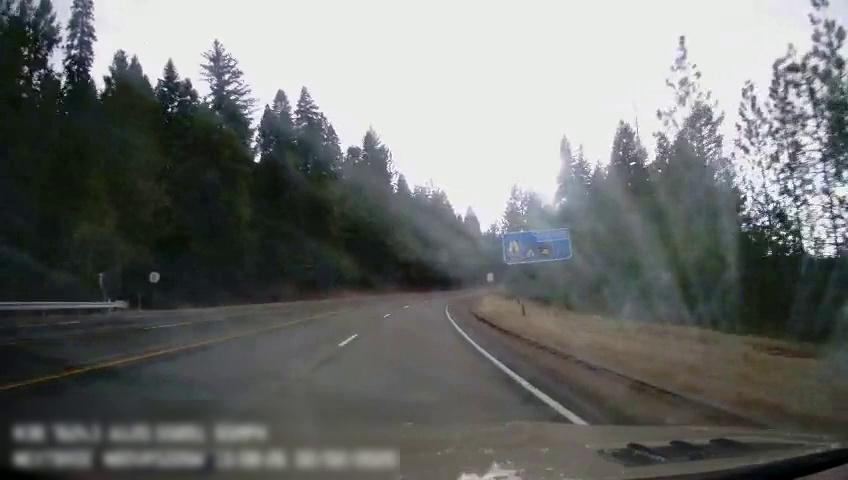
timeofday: Day
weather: Cloudy
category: Drivable Space
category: Lanes | Current Lane
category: Lanes | Current Lane
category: Lanes | Alternate Lane